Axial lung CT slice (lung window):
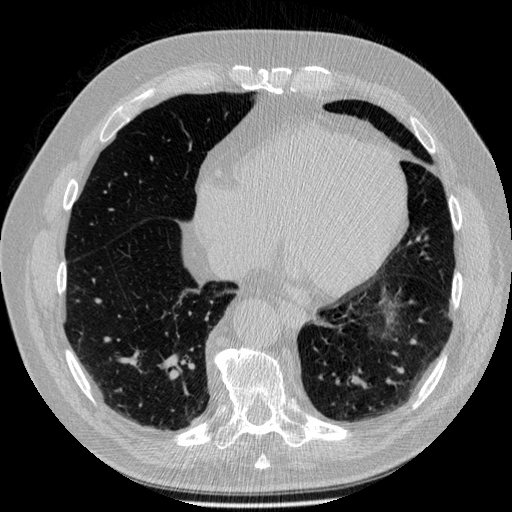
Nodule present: no